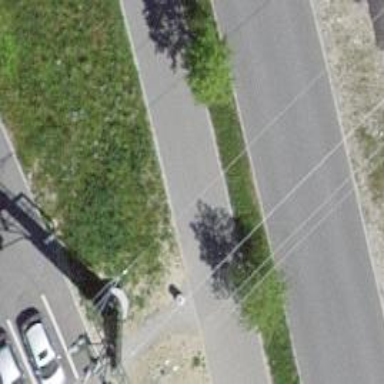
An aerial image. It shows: Three outdoor cables used for power transmission.